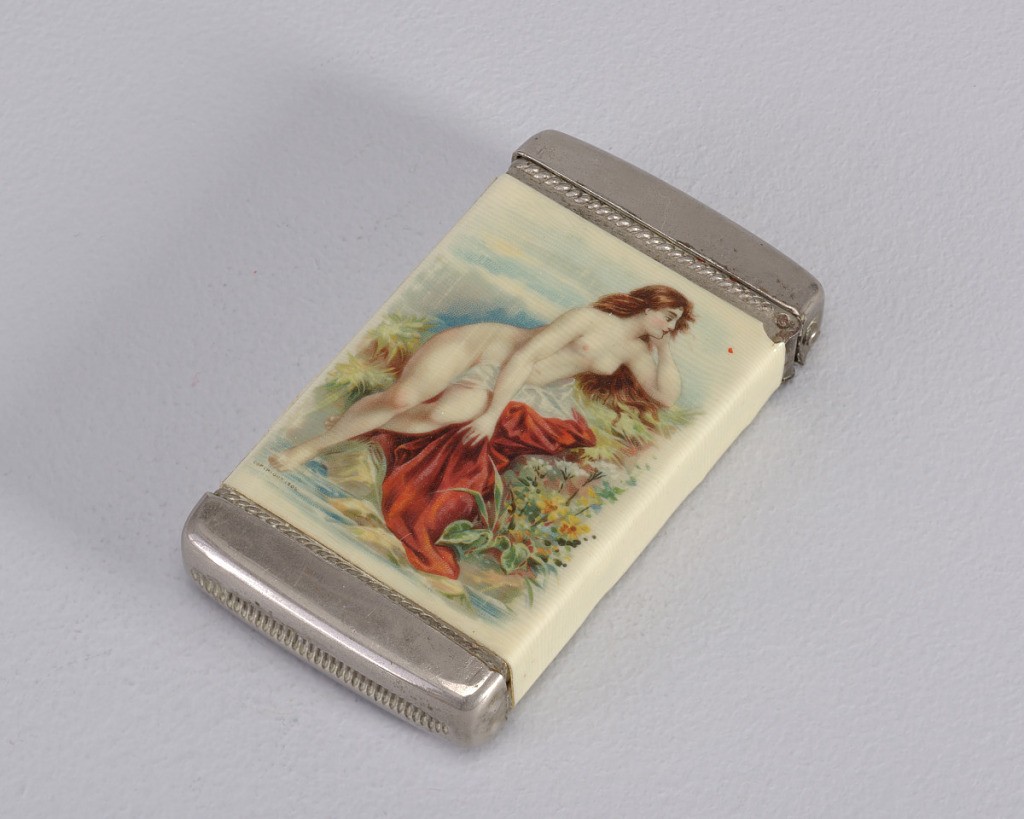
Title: Compliments of National India Rubber Company
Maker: Whitehead & Hoag Company
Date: ca. 1905
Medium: metal, celluloid
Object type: Matchsafe
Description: Compliments of National India Rubber Company, Bristol, RI; Patented June 6, 1905